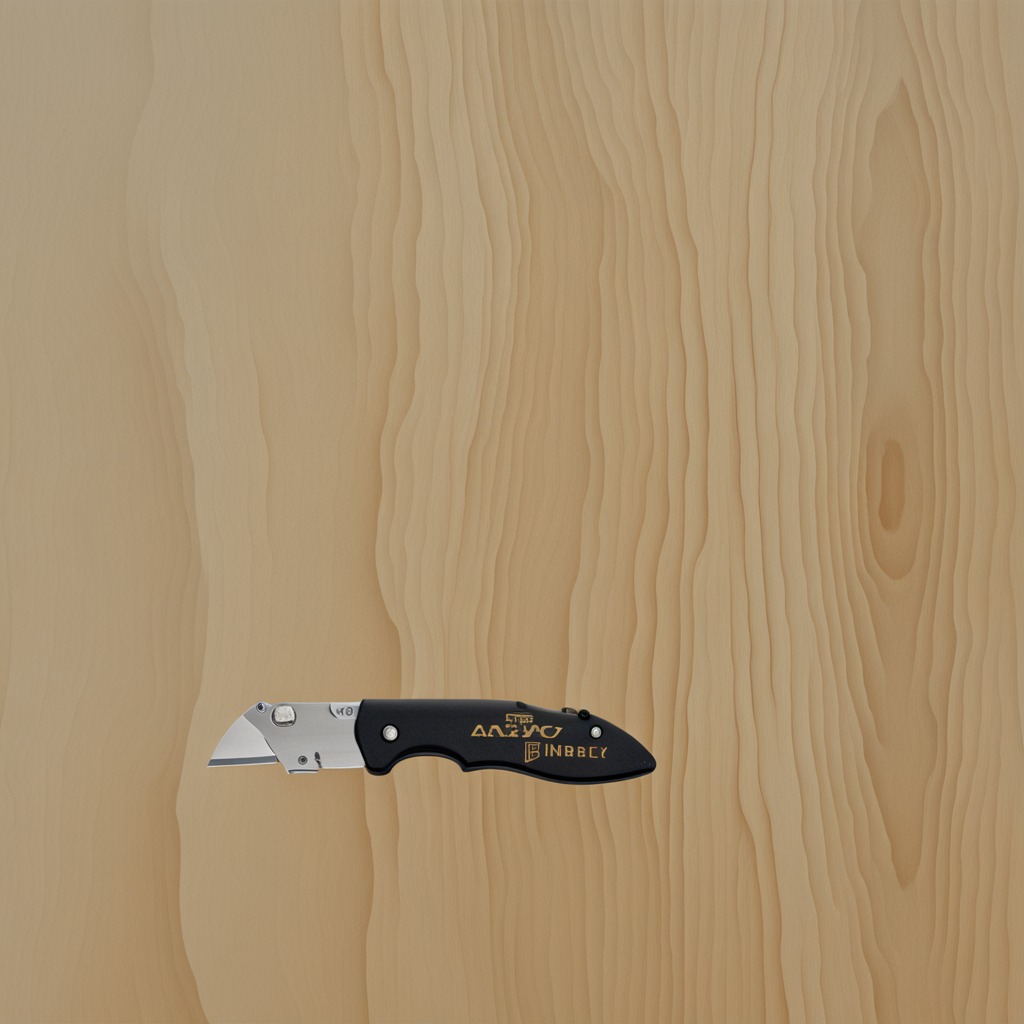
A utility knife lies on the plywood surface in a paint workshop lit by afternoon window light.